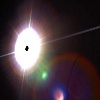
Label: sunburn